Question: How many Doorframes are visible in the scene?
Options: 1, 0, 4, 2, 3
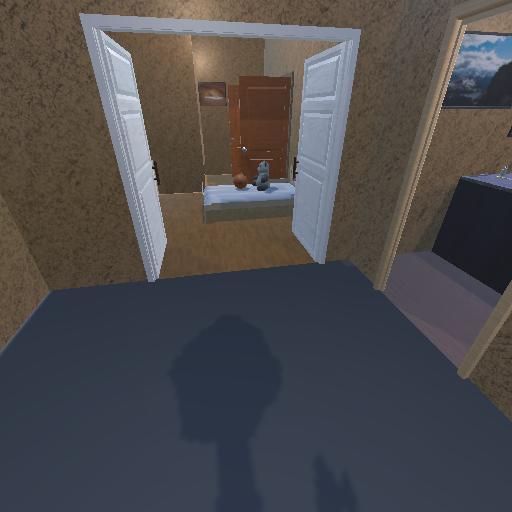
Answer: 1